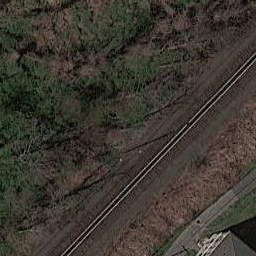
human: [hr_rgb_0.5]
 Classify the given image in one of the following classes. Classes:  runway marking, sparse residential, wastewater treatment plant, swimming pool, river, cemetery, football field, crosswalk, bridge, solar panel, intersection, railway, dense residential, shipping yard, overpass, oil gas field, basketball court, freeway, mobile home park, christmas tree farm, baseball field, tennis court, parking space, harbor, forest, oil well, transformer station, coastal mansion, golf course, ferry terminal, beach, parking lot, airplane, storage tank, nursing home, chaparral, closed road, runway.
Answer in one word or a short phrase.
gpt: railway